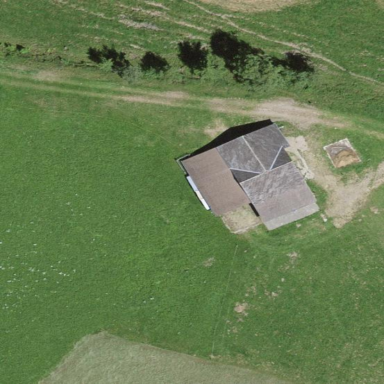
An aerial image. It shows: Barn.